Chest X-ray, PA view. Patient: 39 years old, sex F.
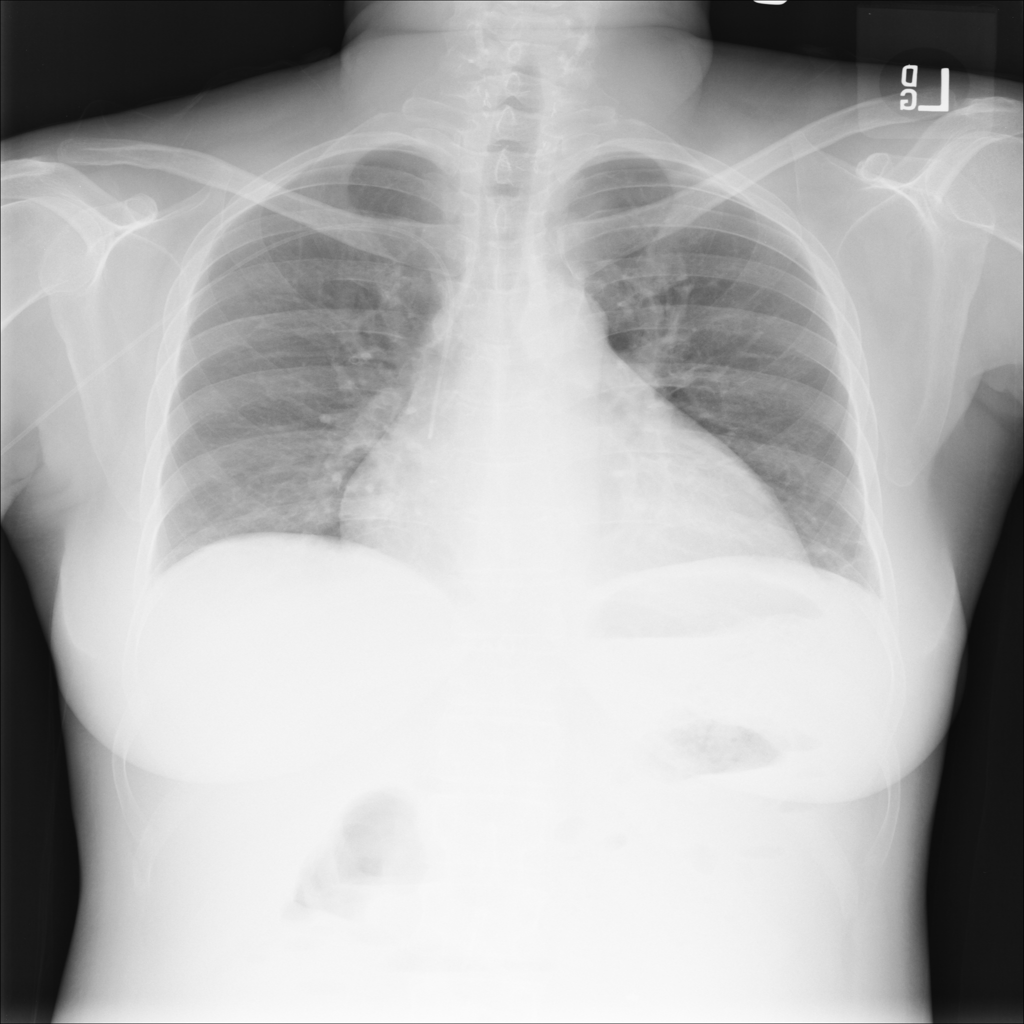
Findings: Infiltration